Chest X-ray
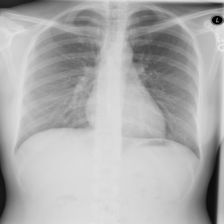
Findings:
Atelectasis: negative
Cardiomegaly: negative
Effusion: negative
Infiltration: negative
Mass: negative
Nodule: negative
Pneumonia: negative
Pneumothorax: negative
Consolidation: negative
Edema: negative
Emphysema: negative
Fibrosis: negative
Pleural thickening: negative
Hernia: negative